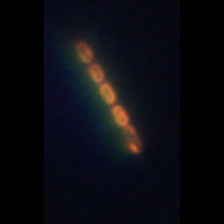
Taxon: Chaetoceros
Group: Diatoms